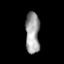
Tissue: prostate
Cell type: T cells
Senescence score: 0.7679
Nuclear area (px): 572
Mean DAPI intensity: 158.474